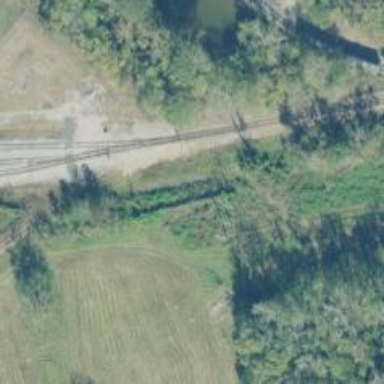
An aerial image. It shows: Abandoned spur railway.